Field crop: tomato
Growth stage: 2
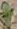
Species: solanum